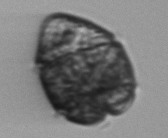
Label: Margalefidinium